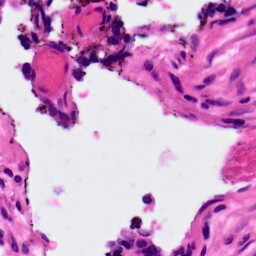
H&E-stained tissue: Ovarian